Question: Here is my code
'''
ViewBag.Years= new SelectList(new[]
{ new { ID = "1", Name = "1 Year" },
new { ID = "2", Name = "2 Year" },
new { ID = "3", Name = "3 Year" },
}, "ID", "Name", "");
'''
Here I am trying to bind in my table for every row
'''
@for (var i = 0; i < Model.Records.Count; i++ )
{
@Html.DropDownListFor(m => Model[i].Years,
(SelectList)ViewBag.Years})
}
'''
Model[i].Years sends different value for every row but still it is not selecting the correct item.

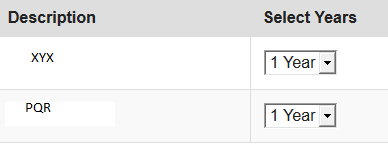
Answer: '''
public class HomeController : Controller
{
public ActionResult Index()
{
ViewBag.Message = "Welcome to ASP.NET MVC!";
var data = Enumerable.Range(1, 5).Select(a => new myViewModel
{
Description ="Description"+a,
Years =GetYear(a)
}).ToList();
return View(data);
}
private List<SelectListItem> GetYear(int a)
{
return Enumerable.Range(1, 50).Select(y => new SelectListItem
{
Selected = y==a?true:false,
Text = y + " Year",
Value =y.ToString()
}).ToList();
}
public ActionResult About()
{
return View();
}
}
//Model class is bellow
public class myViewModel
{
public string Description { get; set; }
public List<SelectListItem> Years { get; set; }
}
Demo :
'''